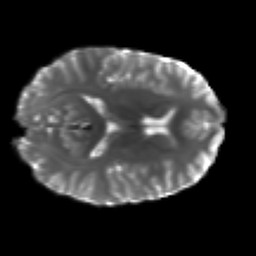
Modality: T2w
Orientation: axial
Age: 26
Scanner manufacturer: siemens
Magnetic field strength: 3 T
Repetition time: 4.52 s
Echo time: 0.084 s